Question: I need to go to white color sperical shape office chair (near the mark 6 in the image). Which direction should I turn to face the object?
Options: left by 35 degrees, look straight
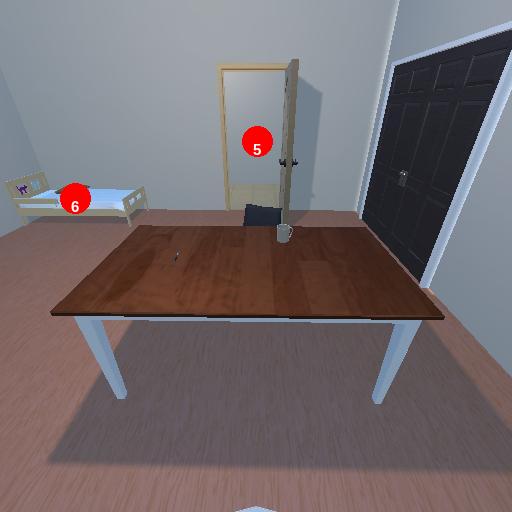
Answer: left by 35 degrees